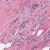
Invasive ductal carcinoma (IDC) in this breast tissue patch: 1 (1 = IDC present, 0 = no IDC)